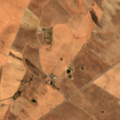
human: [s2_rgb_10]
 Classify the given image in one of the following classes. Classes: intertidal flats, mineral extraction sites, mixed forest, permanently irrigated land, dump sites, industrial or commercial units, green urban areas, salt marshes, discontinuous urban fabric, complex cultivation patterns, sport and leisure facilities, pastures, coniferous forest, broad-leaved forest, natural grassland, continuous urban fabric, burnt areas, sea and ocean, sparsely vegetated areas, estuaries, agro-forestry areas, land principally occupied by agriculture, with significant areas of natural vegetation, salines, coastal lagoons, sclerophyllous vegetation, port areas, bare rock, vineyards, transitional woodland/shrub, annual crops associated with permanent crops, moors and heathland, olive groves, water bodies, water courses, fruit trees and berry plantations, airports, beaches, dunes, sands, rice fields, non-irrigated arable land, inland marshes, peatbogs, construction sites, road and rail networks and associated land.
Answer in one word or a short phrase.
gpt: non-irrigated arable land